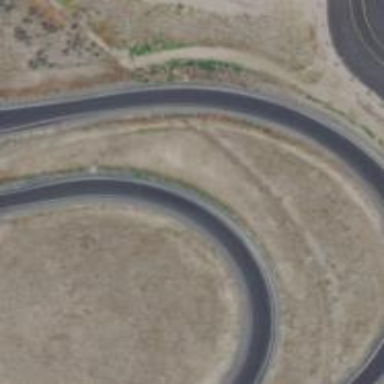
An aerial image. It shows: Raceway road.